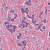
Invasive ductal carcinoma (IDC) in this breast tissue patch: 1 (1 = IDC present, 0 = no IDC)